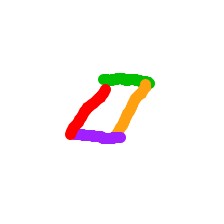
Shape: parallelogram